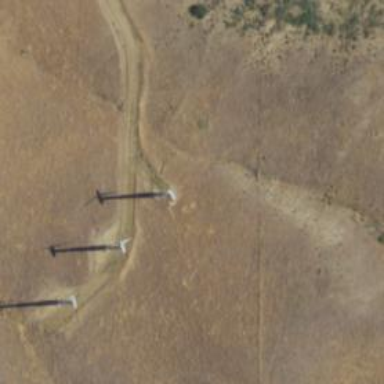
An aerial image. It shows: Wind turbine power generator.